Interaction volume radius: 10 \u00c5
Interaction volume height: 15 \u00c5
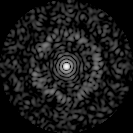
Disorder parameter: 0.8626